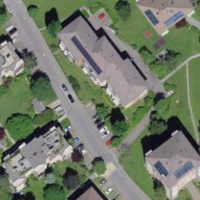
EUNIS habitat code: 55
Species observed at this site:
Trifolium repens